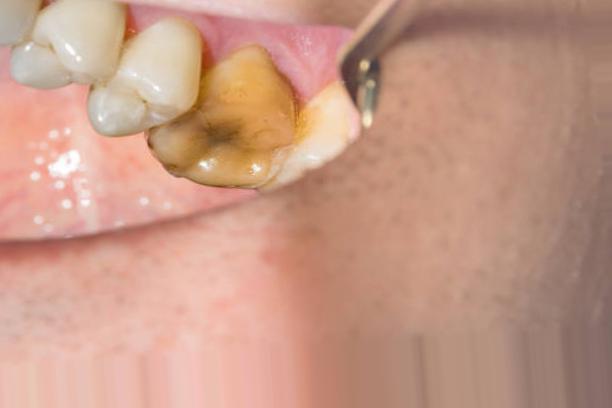
Condition: Tooth Discoloration